Echo time (TE): 2.1 ms
Repetition time (TR): 4.3 ms
Flip angle: 110 degrees
Bandwidth: 725 Hz
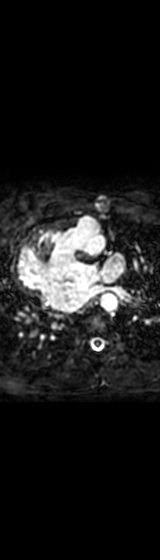
Patient age (years): 10
Disease severity: severe
Diagnoses: ASD|DORV|Fontan|Glenn|PAAtresiaOrMPAStump|VSD
Cardiac structures present: LV (left ventricle), RV (right ventricle), LA (left atrium), RA (right atrium), AO (aorta), PA (pulmonary artery), SVC (superior vena cava), IVC (inferior vena cava)